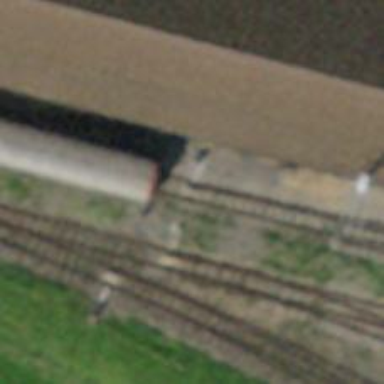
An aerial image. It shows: Railway switch.